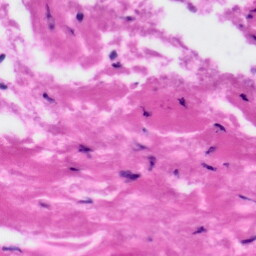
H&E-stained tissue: Tonsil